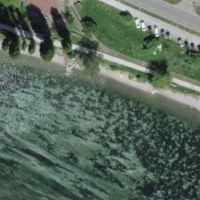
EUNIS habitat code: 15
Species observed at this site:
Betula pendula
Ajuga reptans
Cygnus olor